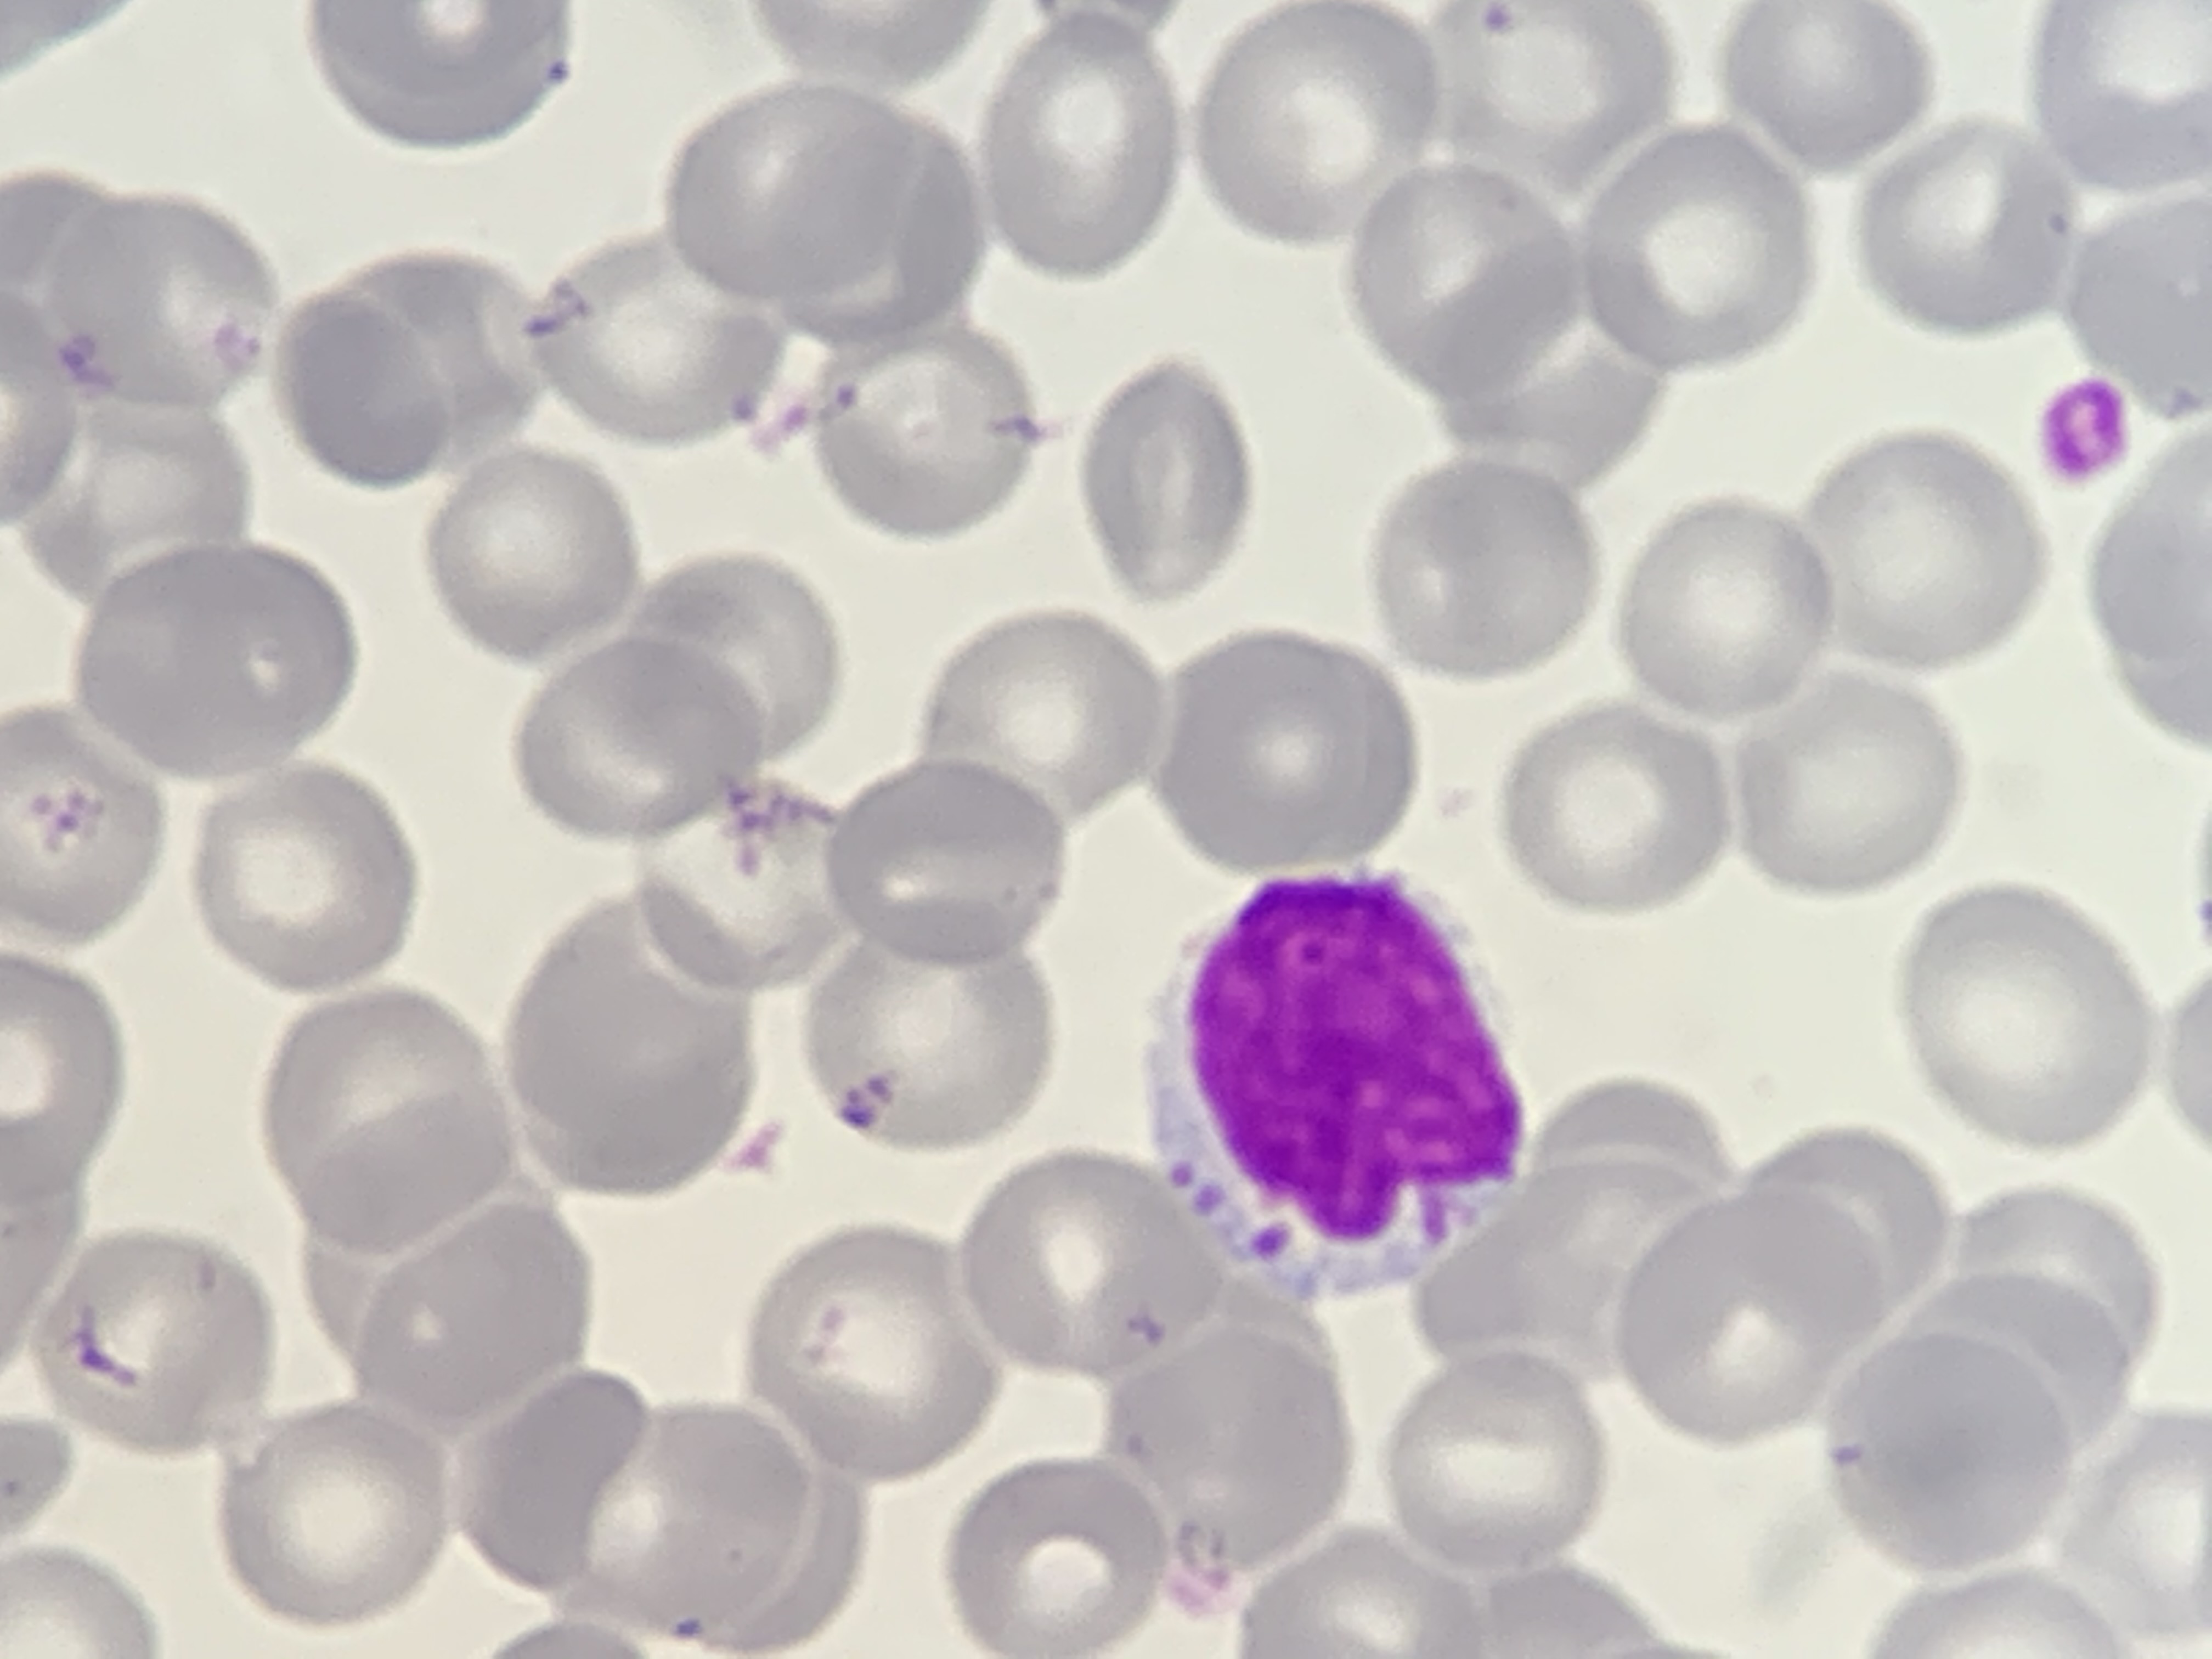
Cell type: LYMPHOCYTES